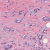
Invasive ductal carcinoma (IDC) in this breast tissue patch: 1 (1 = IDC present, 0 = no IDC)